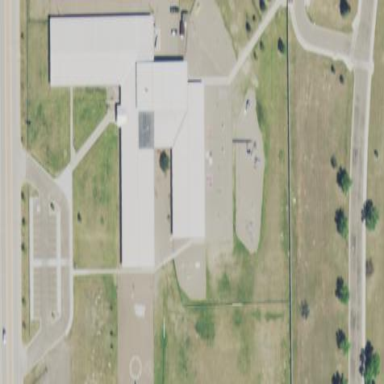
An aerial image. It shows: School building.